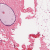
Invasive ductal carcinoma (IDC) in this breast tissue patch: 0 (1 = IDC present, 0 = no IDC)